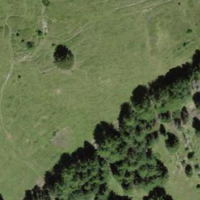
EUNIS habitat code: 26
Species observed at this site:
Turdus pilaris
Calluna vulgaris
Phoenicurus phoenicurus